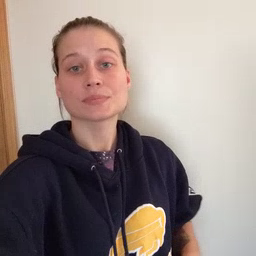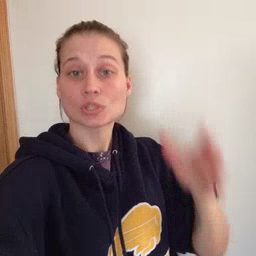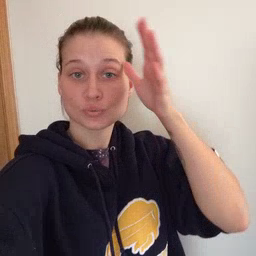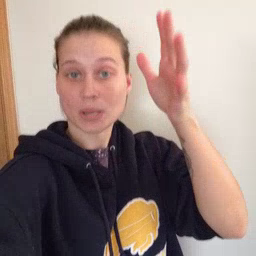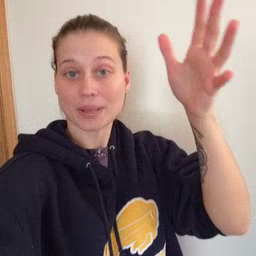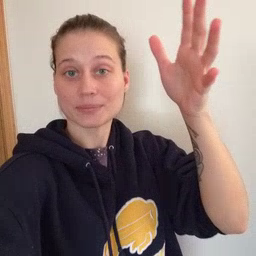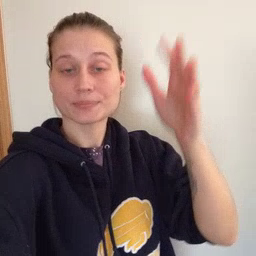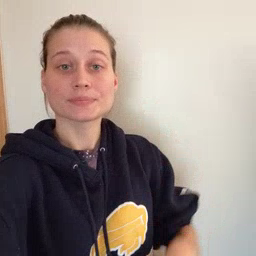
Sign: grandpa